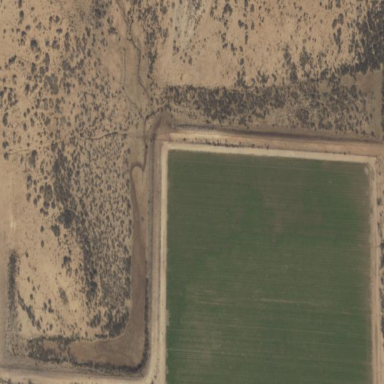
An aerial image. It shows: Detention basin used for water containment.